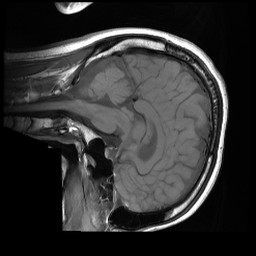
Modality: T1w
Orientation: sagittal
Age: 27
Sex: male
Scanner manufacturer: ge
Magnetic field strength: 3 T
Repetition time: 0.663 s
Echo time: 0.01529 s